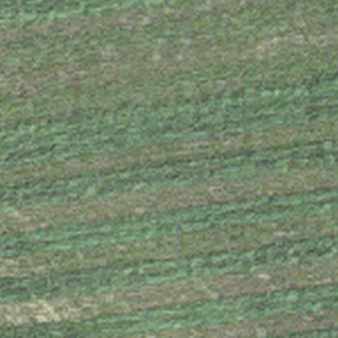
Label: other